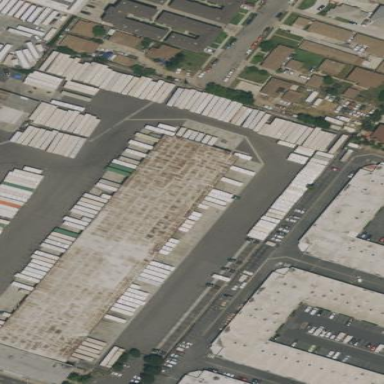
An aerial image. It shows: Warehouse.